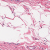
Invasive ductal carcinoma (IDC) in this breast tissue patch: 0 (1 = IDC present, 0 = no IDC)